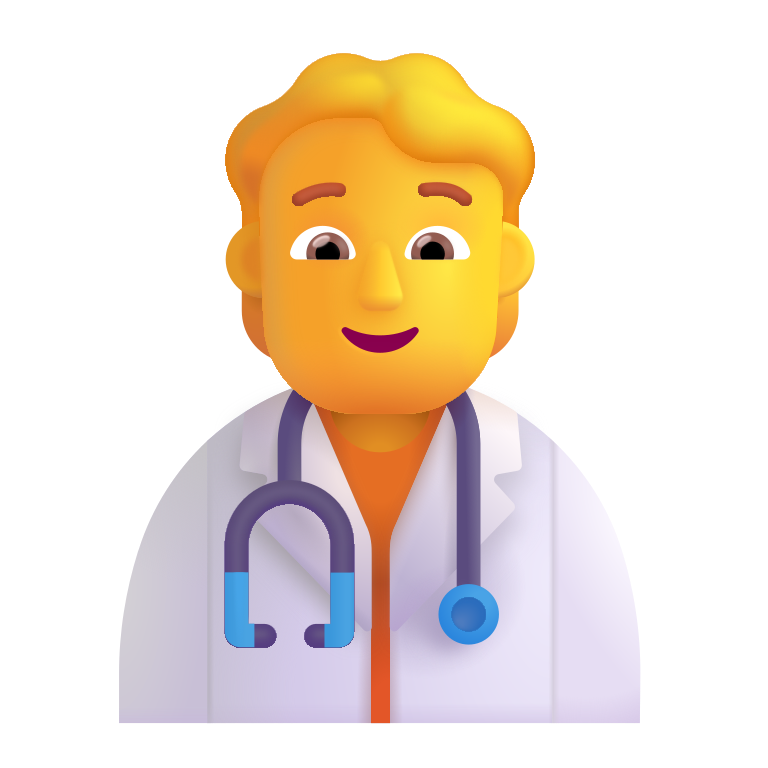
health worker color default